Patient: sex M, age 47
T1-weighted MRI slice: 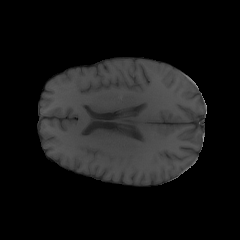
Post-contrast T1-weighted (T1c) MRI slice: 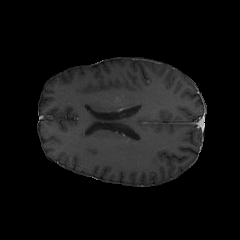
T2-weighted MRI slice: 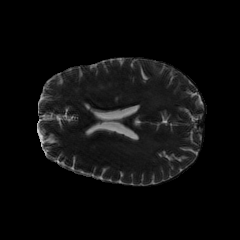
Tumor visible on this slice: no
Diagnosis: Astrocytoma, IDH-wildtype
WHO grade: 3